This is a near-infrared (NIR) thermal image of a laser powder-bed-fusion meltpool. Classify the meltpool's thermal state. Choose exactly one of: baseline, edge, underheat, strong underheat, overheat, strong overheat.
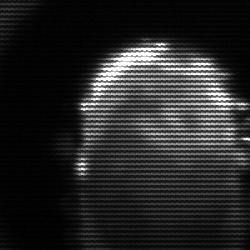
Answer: baseline